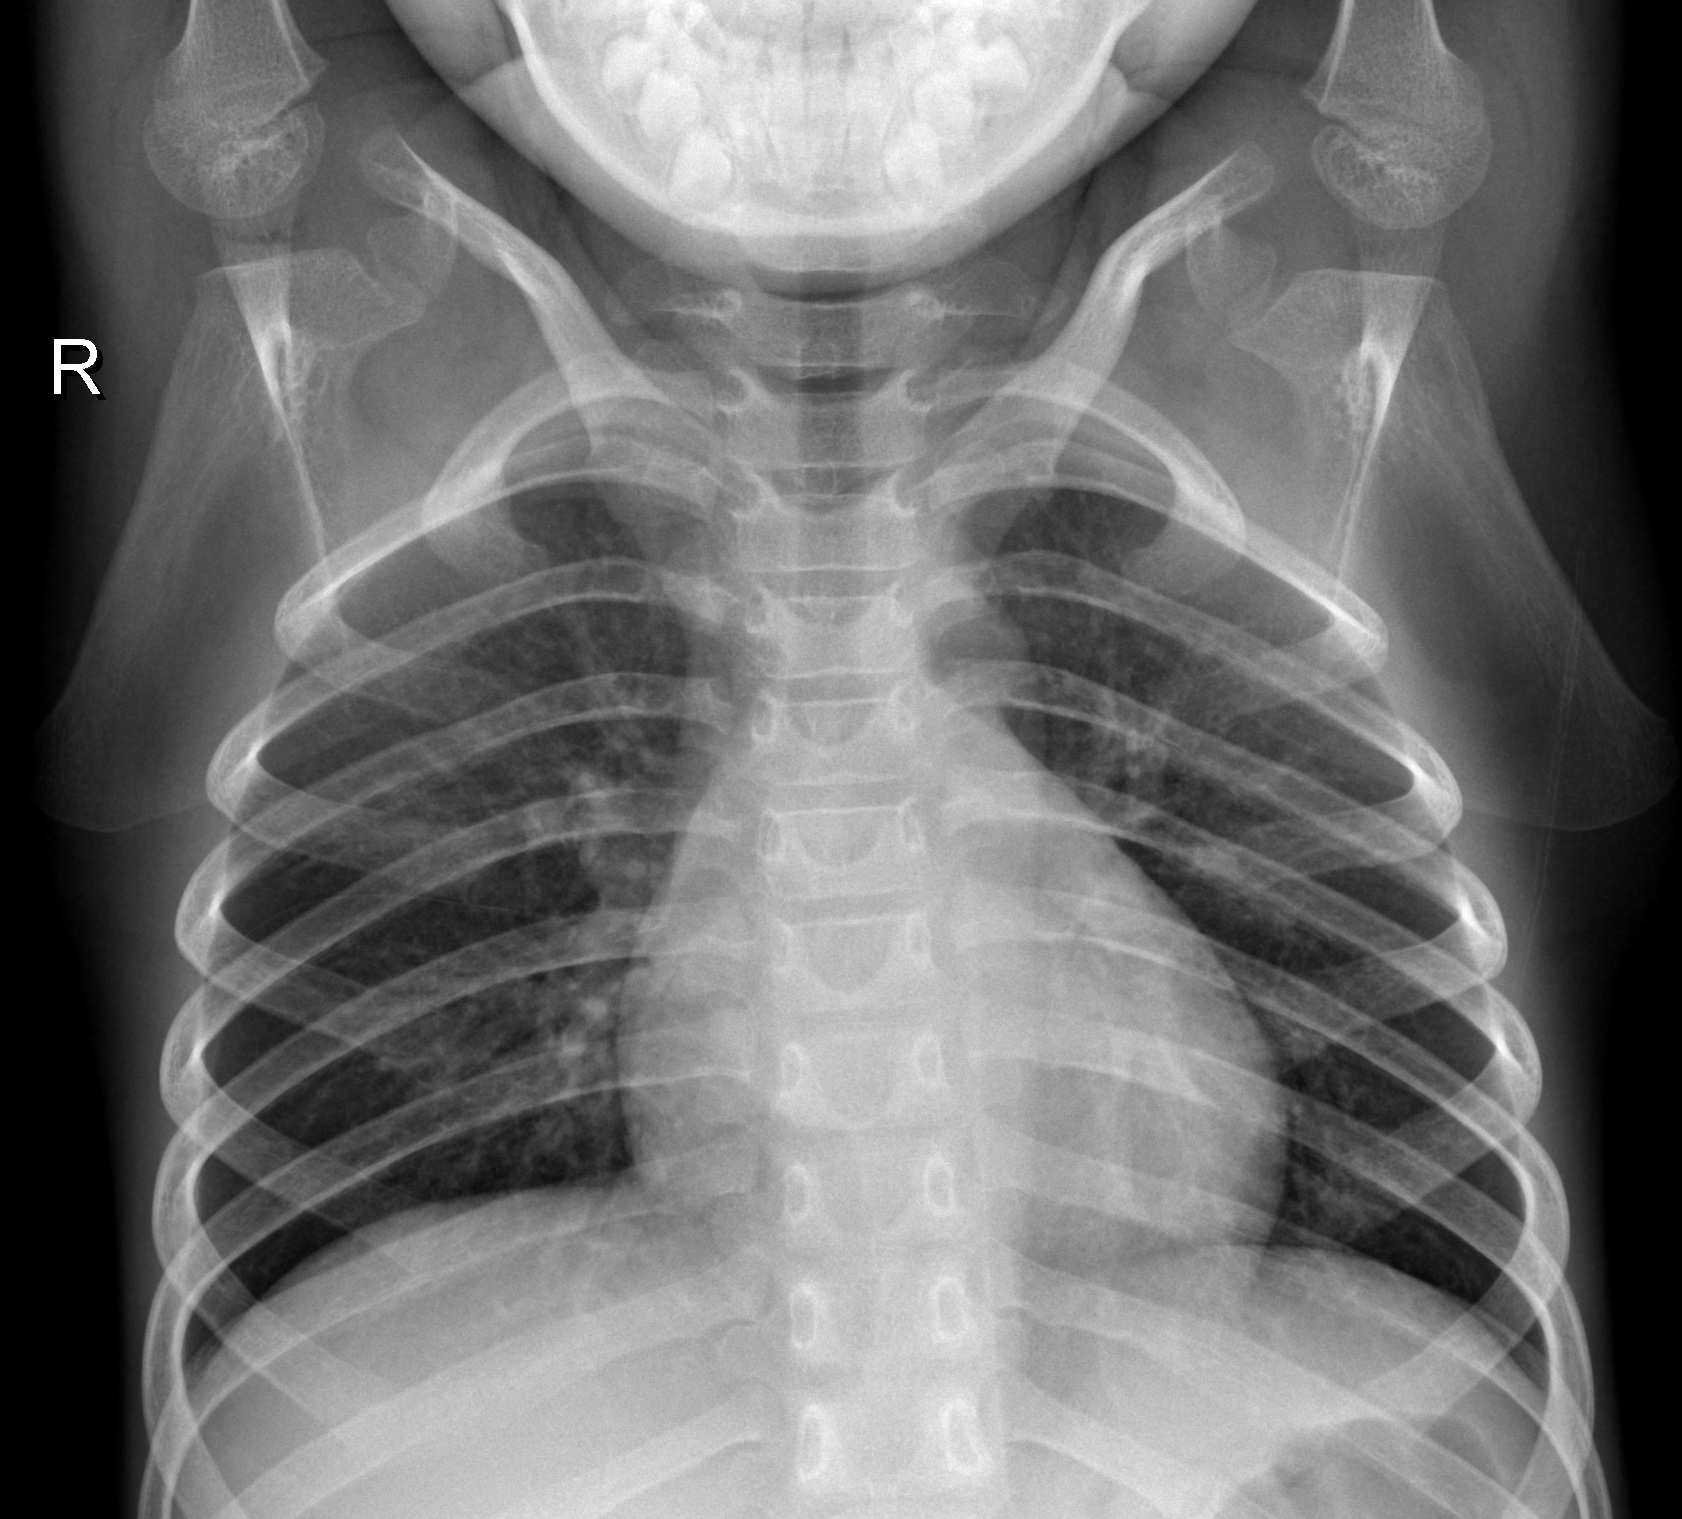
Diagnosis: NORMAL